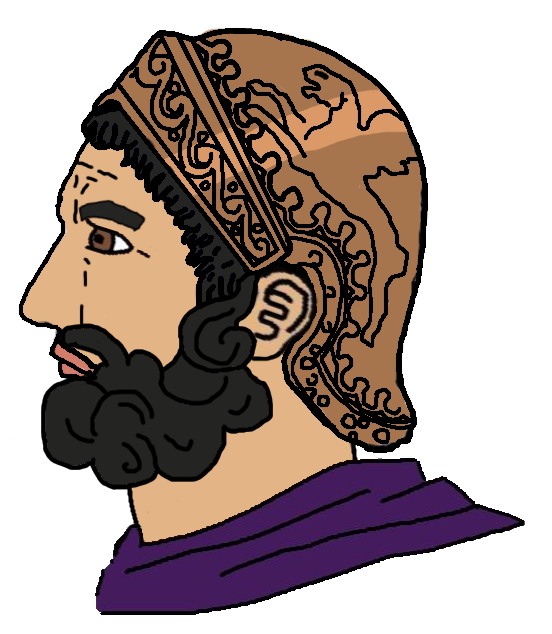
Label: 4_Yes_Chad